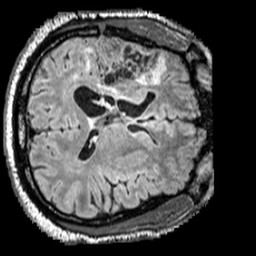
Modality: FLAIR
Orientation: axial
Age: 42
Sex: male
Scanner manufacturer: siemens
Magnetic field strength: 3 T
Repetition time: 5 s
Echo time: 0.387 s